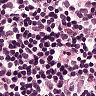
Metastatic tissue present: no